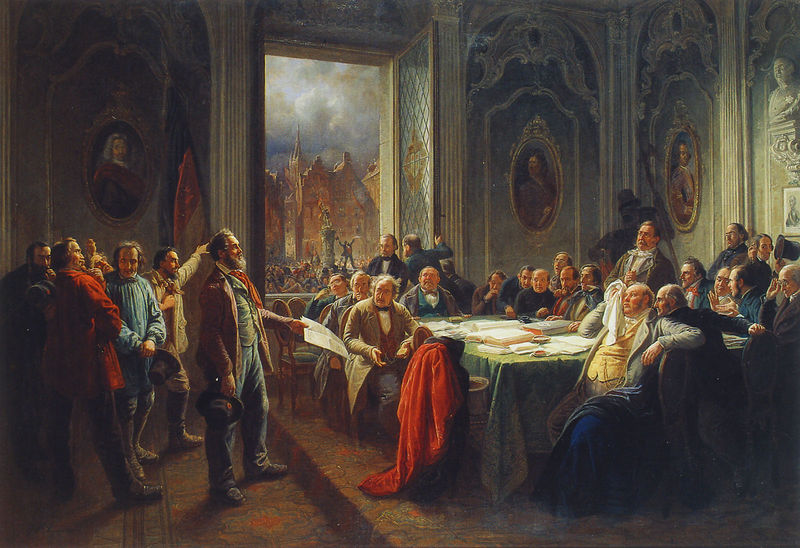
Titel: Arbeiter vor dem Magistrat
Künstler: Johann Peter Hasenclever
Institution: Düsseldorf, Stiftung Museum Kunstpalast, Gemäldesammlung
Schlagwörter: blau, gemälde, gruppe, himmel, mann, wolken, grün, menschen, stadt, fenster, hut, männer, raum, stühle, tisch, tür, rot, schloss, tuch, masse, menge, teppich, versammlung, bild, innenraum, tischdecke, öl, häuser, redner, tücher, personen, blatt, oval, statue, schrift, bilder, bücher, papier, fahne, rede, hof, platz, saal, stufe, politik, marktplatz, höfisch, prunk, rat, kleidunh, 1800